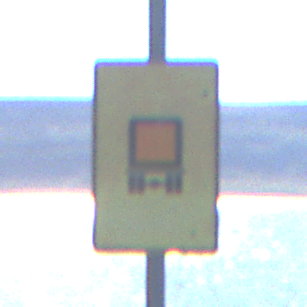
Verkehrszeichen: KennzeichnungspflichtigeFahrzeugeGefaehrlicheGueterOhnePfeilsymbol
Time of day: MorningAfternoon
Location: Outdoor (Nature)
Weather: Clear
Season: NotSpecified
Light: Natural